Field crop: tomato
Growth stage: 1
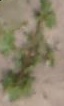
Species: portulaca